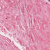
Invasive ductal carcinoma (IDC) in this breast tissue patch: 0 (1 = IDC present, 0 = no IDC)